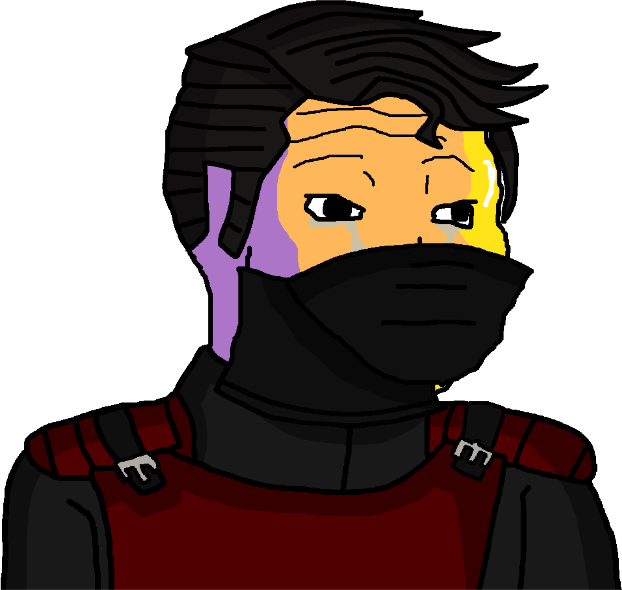
Label: 5_Bloomer